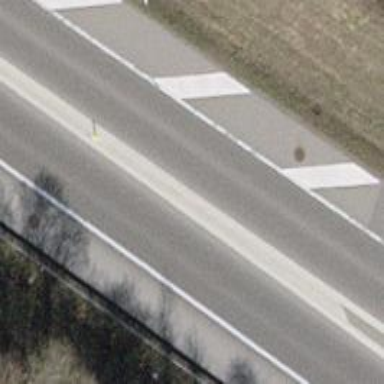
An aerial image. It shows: Asphalt trunk motorway.